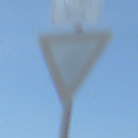
Verkehrszeichen: VorfahrtGewaehren
Zusatzzeichen oben: RichtungsangabeDurchPfeile9
Umgebung: Outdoor, Nature
Tageszeit: MorningAfternoon
Wetter: PartlyCloudy
Licht: Natural
Jahreszeit: NotSpecified
Kontrast: HighContrast